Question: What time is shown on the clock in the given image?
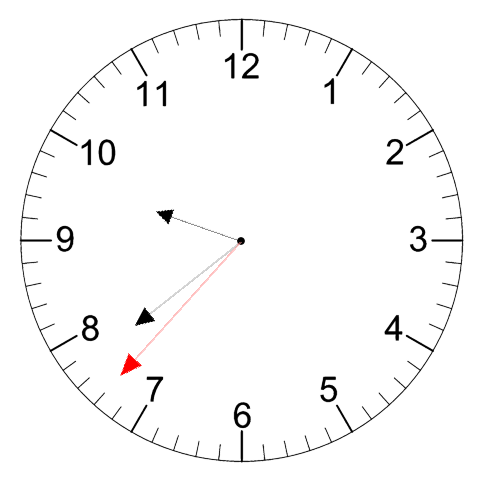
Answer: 09:38:37